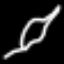
Label: leaf